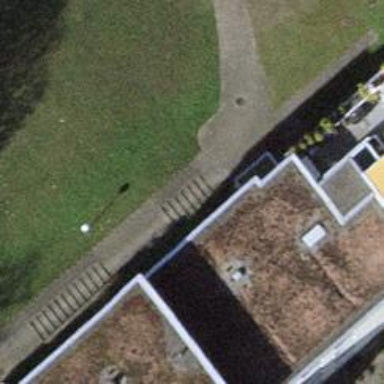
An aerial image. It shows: Set of steps made of paving stones.